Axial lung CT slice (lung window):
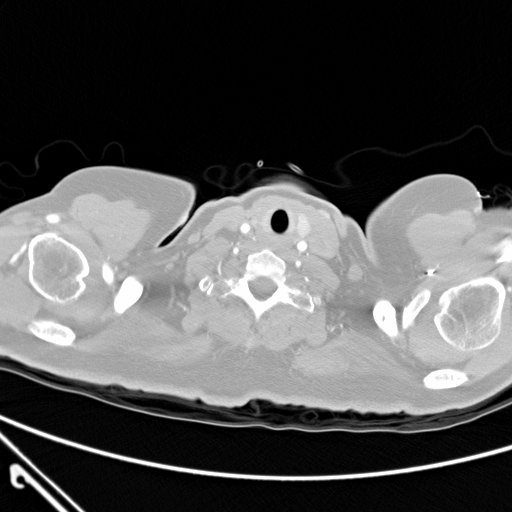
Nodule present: no